Question: Given an SVG such as this fish bowl, I'm trying to calculate the volume of the area defined in pink as a percentage of the area between the "fill level" and "empty level".
I can't do a a simple percentage from top to bottom, as the fish bowl is irregularly shaped, and this will throw off the calculation by at least a few percentage points. I need to do this for many fish bowls of different shapes, so an algorithm is needed to determine the volume of each bowl.
Is there any way I can do this with javascript on an SVG element, and if so, is there any way I can go about figuring this out within element areas as a percentage?

Uploaded sample SVG to <URL>
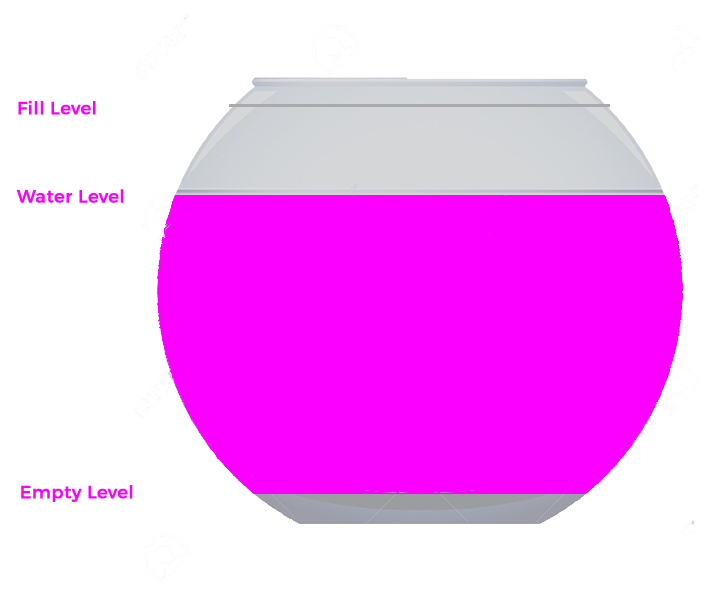
Answer: First you need to parse the SVG path to lines. Since they all don't cross
the Y axis, this reduces to finding the area under the curve caused by the fish bowl,
also known as the integral.
Let {x_0, x_1, ..., x_n} be the absolute value of the X coordinates of the line segments.
The function representing the graph of the fishbowl is the piecewise function:
'''
f(x) =
{ (x - x_0)/(x_1 - x_0) if x_0 <= x < x_1
{ (x - x_1)/(x_2 - x_1) if x_1 <= x < x_2
{ ...
{ (x - x_(n-1))/(x_n - x_(n-1)) if x_(n-1) <= x < x_(n)
'''
Then the volume of the fishbowl equals the integral of pf(x) (the formed by that function).
Let be the empty level, the fill level, and the water level.
Then the ratio of the filled portion of the fishbowl is:
( pf(x) dx) / ( pf(x) dx)
If instead your fishbowl is generated by the graph of a function, use that function as 'f(x)' and then calculate the integral given above.
An integral can be approximated using numerical integration techniques such as Simpson's rule or
a Newton-Cotes method.